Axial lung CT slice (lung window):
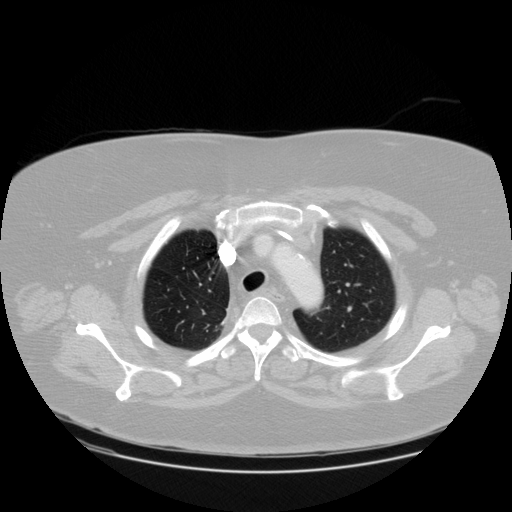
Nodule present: no